Question: I have class below (that is a non-activity class, but it has context), I want to show a custom dialog through one of it's method, I have DialogActivity class as below
'''
public class DialogActivity extends Activity implements OnClickListener {
Button btnOk;
public void onCreate(Bundle savedInstanceState) {
super.onCreate(savedInstanceState);
setContentView(R.layout.info_dialog);
btnOk = (Button) findViewById(R.id.btn_info_ok);
btnOk.setOnClickListener(this);
}
@Override
public void onClick(View v) {
switch (v.getId()) {
case R.id.btn_info_ok:
this.finish();
break;
}
}
}
'''
and XML for this layout is as below
'''
<LinearLayout xmlns:android="http://schemas.android.com/apk/res/android"
android:layout_width="fill_parent"
android:layout_height="150dp"
android:layout_gravity="top"
android:orientation="vertical" >
<TextView
android:id="@+id/info_message"
android:layout_width="match_parent"
android:layout_height="wrap_content"
android:gravity="center"
android:text="@string/dialog_message"
android:textAppearance="?android:attr/textAppearanceLarge" />
<Button
android:id="@+id/btn_info_ok"
android:layout_width="100dp"
android:layout_height="wrap_content"
android:layout_gravity="center"
android:text="@string/btn_info_ok" />
</LinearLayout>
'''
I want to show this as another activity when below 'onEnabled()' method is executed,
'''
public class DeviceAdminReceiverSample extends DeviceAdminReceiver {
static final String TAG = "DeviceAdminReceiver";
/** Called when this application is approved to be a device administrator. */
@Override
public void onEnabled(Context context, Intent intent) {
super.onEnabled(context, intent);
Toast.makeText(context, R.string.device_admin_enabled,
Toast.LENGTH_LONG).show();
Intent in.setClass(context, DialogActivity.class);
in.setFlags(Intent.FLAG_ACTIVITY_NEW_TASK);
context.startActivity(in);
}
}
'''
but when I call this what it does is, it shows activity as Dialog (as desired), I want to set 'info_message' from this class, in the same 'onEnabled()' method, how can I do that? If I create method to 'setText()' in 'DialogActivity()' and call it in that method it throws 'NullPointerException', I don't know how can I get it's reference to set it's message on run time?
The image is below, what it looks like!

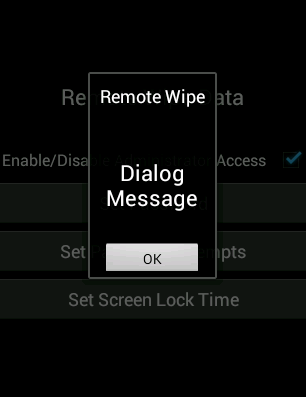
Answer: You can pass the string in the intent in your 'onEnabled'
'''
in.putExtra("INFO_STR", "My info");
'''
Then in your Dialog's 'onCreate' you retrieve the string
'''
String myInfo = getIntent().getStringExtra("INFO_STR");
'''